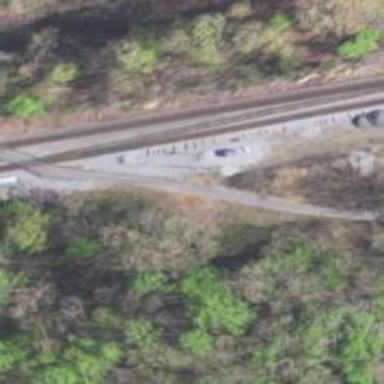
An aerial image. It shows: Railway crossover.